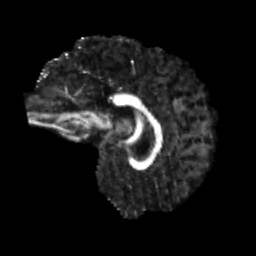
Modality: FA
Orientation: sagittal
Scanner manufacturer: siemens
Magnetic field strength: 3 T
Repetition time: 4 s
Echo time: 0.0594 s